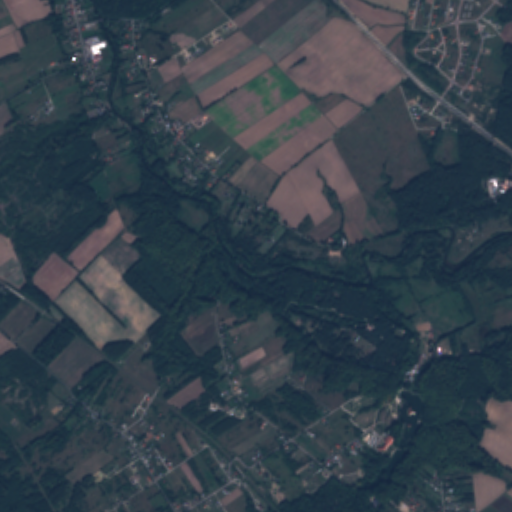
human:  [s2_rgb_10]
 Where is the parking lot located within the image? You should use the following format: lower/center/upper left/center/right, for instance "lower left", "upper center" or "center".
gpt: The parking lot is located in the lower right of the image.
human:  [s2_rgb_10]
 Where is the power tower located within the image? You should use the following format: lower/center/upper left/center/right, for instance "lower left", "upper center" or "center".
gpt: The power tower is located in the lower left of the image.
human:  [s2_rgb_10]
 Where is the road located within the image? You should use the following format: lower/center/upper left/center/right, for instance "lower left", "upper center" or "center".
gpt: There is no road in the image.